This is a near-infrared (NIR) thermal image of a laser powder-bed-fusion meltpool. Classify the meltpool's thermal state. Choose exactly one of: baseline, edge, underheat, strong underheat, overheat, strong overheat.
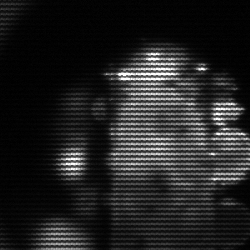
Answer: strong underheat